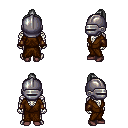
a pixel art fantasy rpg character, male body template, skeleton, brown robe, metal pants, white short topknot hairstyle, metal helm, leather bracers, maroon shoes, four views (front, back, left, right), 2x2 character sprite sheet, small pixel art, hard edges, no anti-aliasing